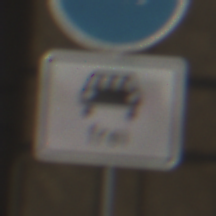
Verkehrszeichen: MehrfachbesetzePersonenkraftwagenFrei
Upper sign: Busssonderstreifen
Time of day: MorningAfternoon
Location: Outdoor (Urban)
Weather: PartlyCloudy
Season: NotSpecified
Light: Natural